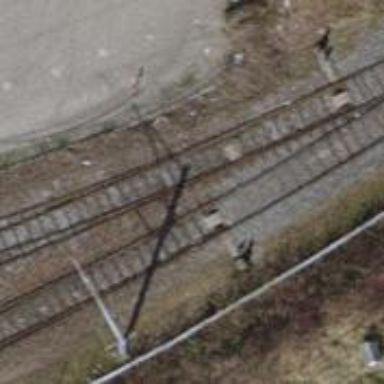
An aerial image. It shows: Railway switch.